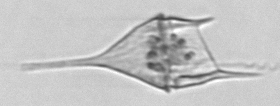
Label: Tripos_lineatus